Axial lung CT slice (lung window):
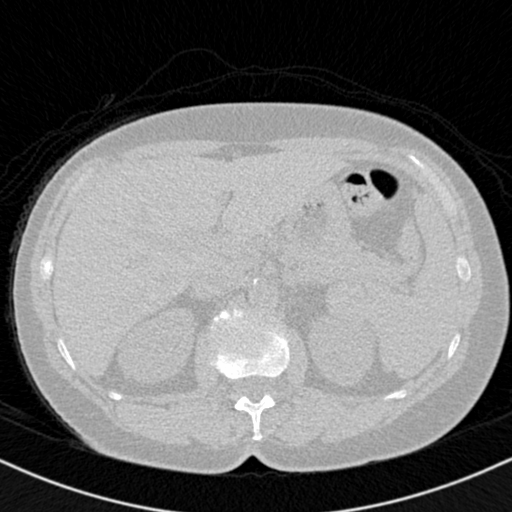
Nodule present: no